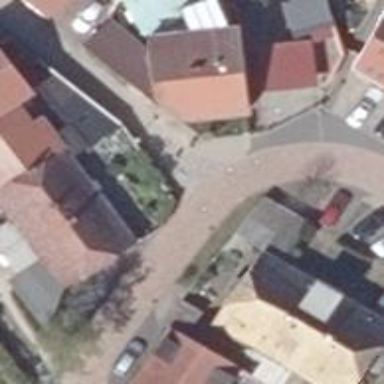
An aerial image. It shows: Living street.